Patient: sex F, age 63
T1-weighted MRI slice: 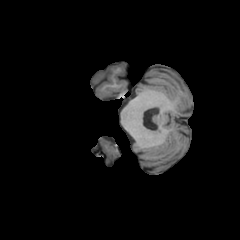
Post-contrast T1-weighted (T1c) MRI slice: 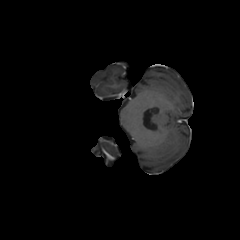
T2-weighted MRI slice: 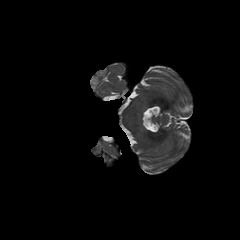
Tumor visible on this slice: no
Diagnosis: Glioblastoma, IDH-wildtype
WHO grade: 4